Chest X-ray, PA view. Patient: 38 years old, sex M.
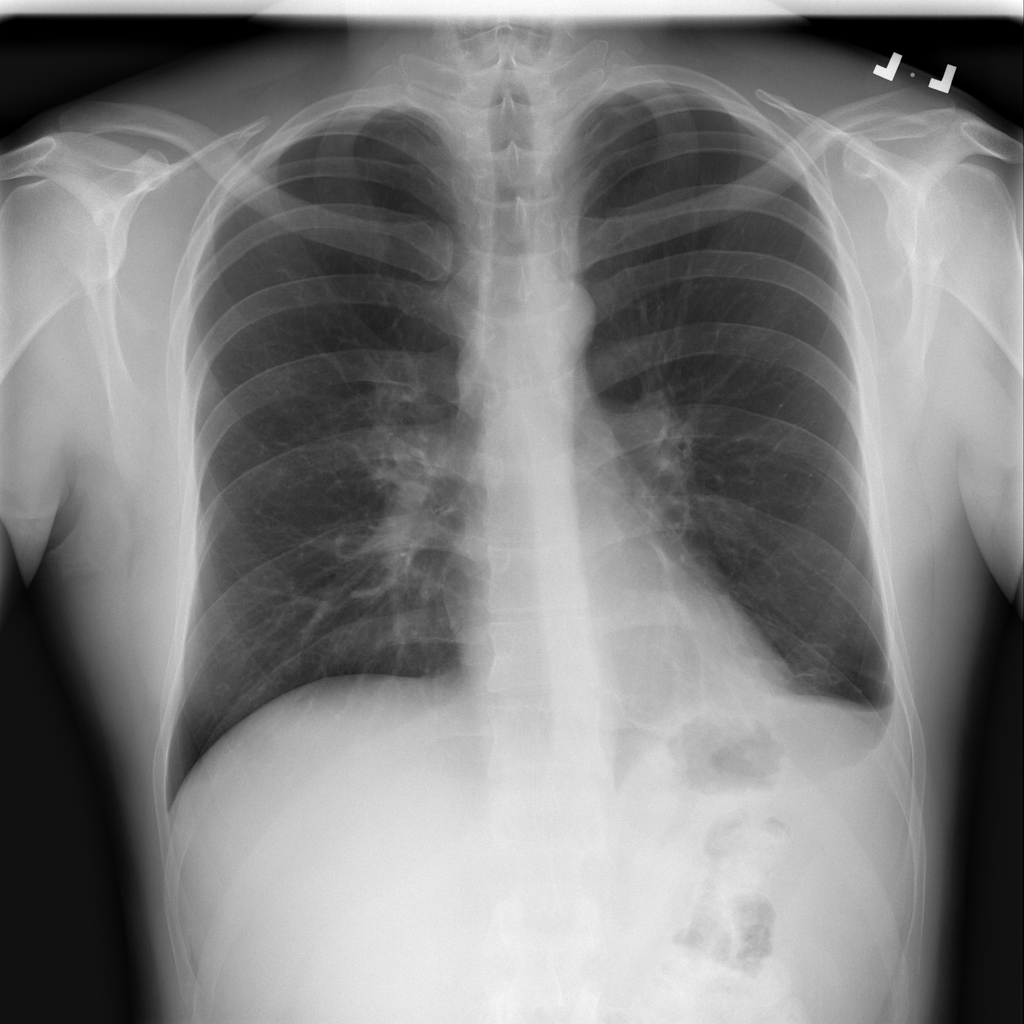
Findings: Atelectasis, Effusion